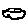
Label: cloud